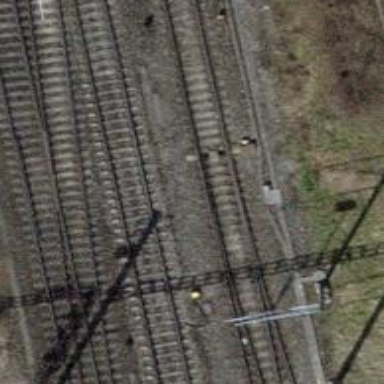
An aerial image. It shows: Railway switch.